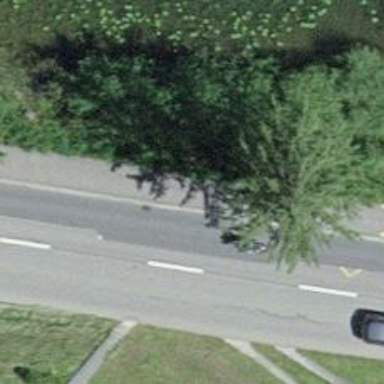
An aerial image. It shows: Bus stop with platform for public transport.